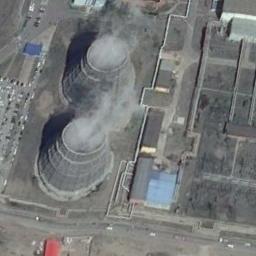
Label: thermal_power_station